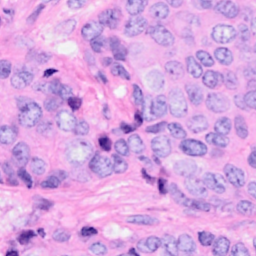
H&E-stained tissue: Breast